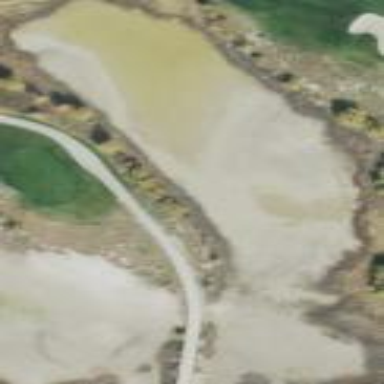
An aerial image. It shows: Golf bunker filled with sandy terrain.